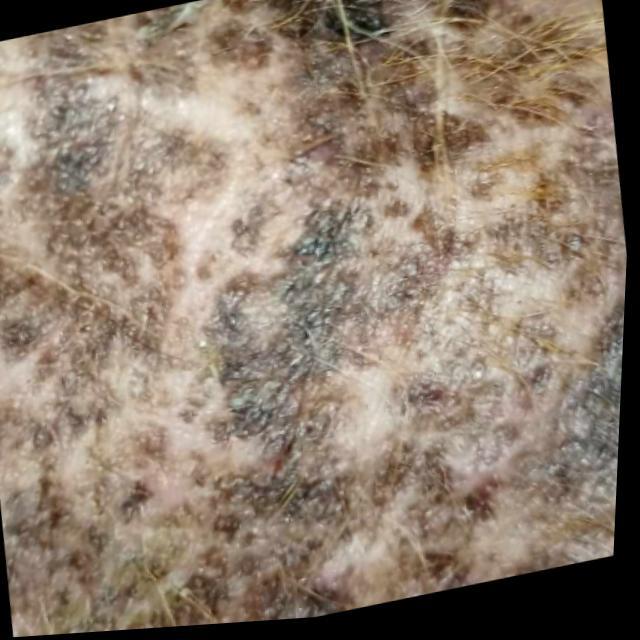
Canine demodicosis (Demodex mange) — caused by Demodex canis mites. Presents with alopecia, follicular papules, pustules, and comedones. Often localized on face and forelimbs.